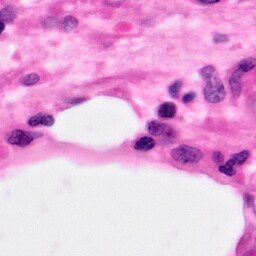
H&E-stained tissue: Pancreatic